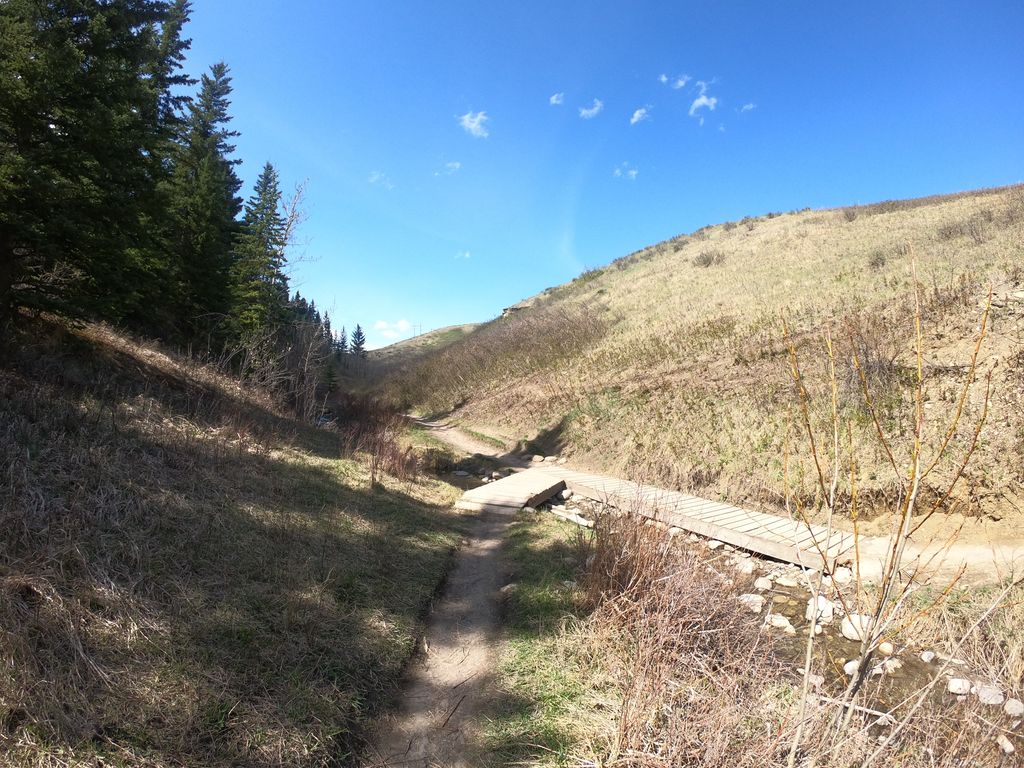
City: calgary